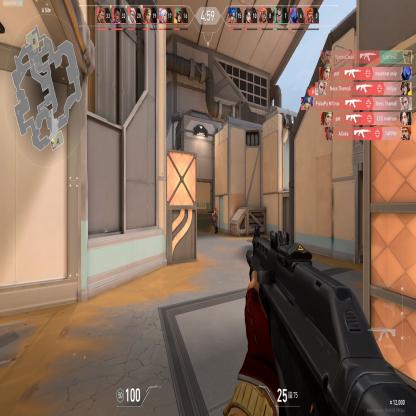
Label: enemy